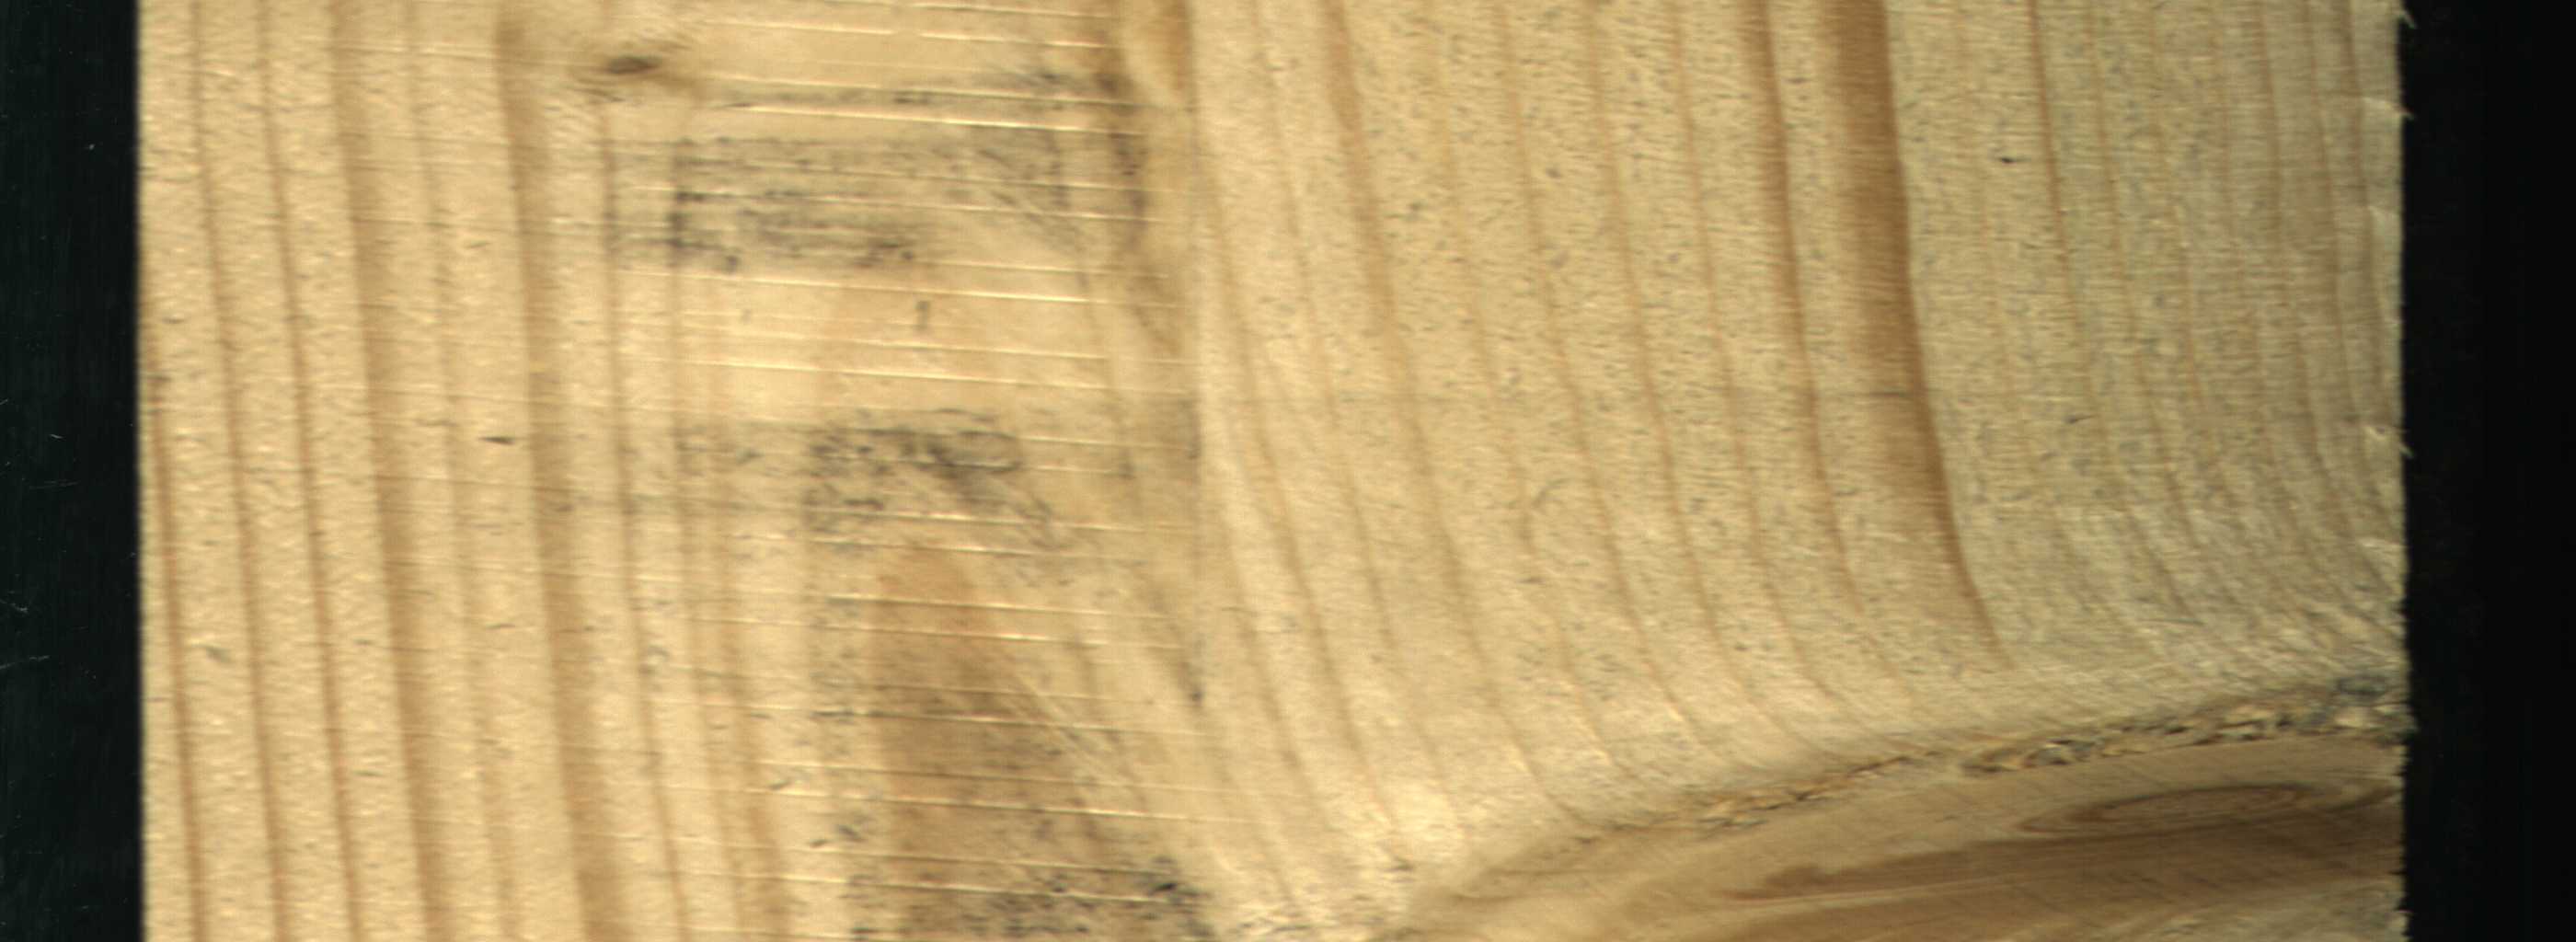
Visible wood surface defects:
Live_Knot
Live_Knot